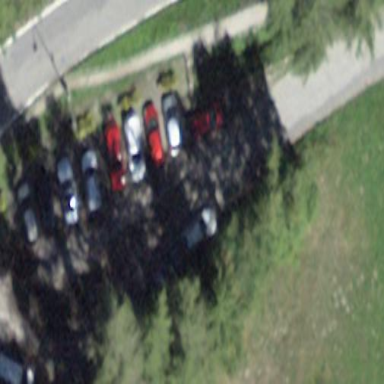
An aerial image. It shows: Parking area.